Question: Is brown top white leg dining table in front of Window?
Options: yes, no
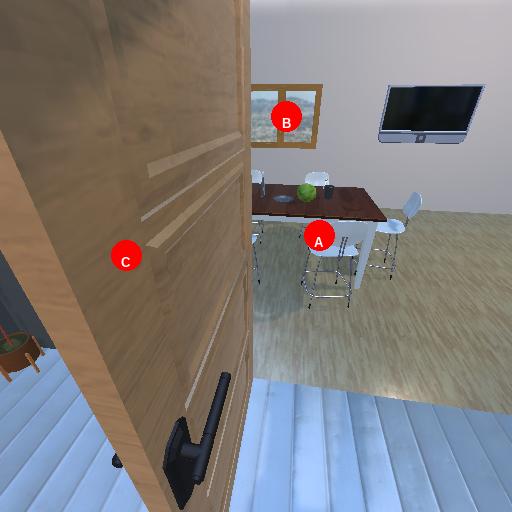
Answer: yes